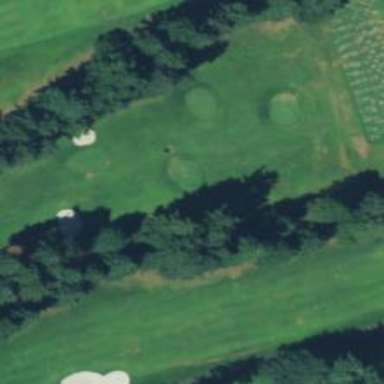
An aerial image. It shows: Grassy area designated for driving range golf.